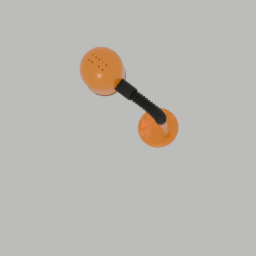
Label: lighting